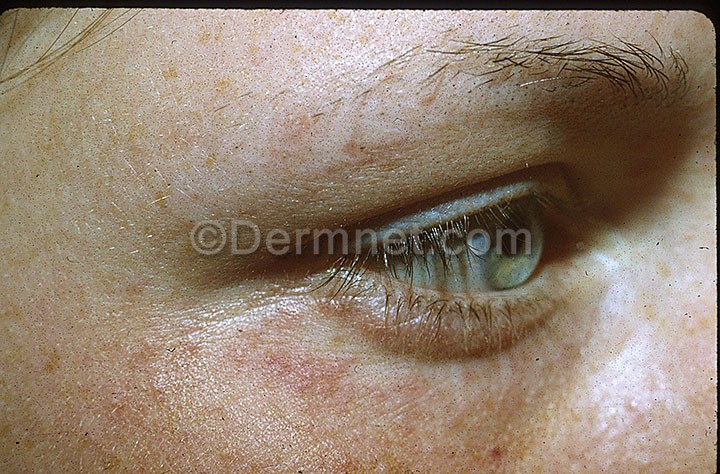
Disease: Acne and Rosacea Photos